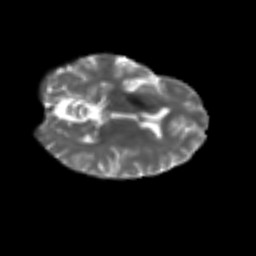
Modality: T2w
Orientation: axial
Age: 40
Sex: female
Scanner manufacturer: siemens
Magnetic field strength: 3 T
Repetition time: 4.999 s
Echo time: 0.07946 s